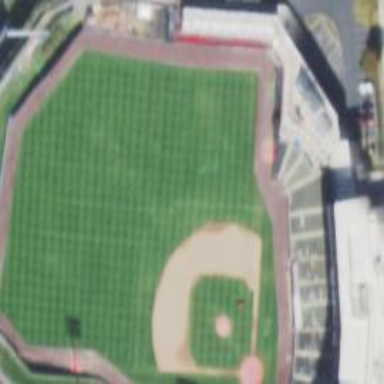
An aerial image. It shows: Baseball pitch for leisure and sports activities.